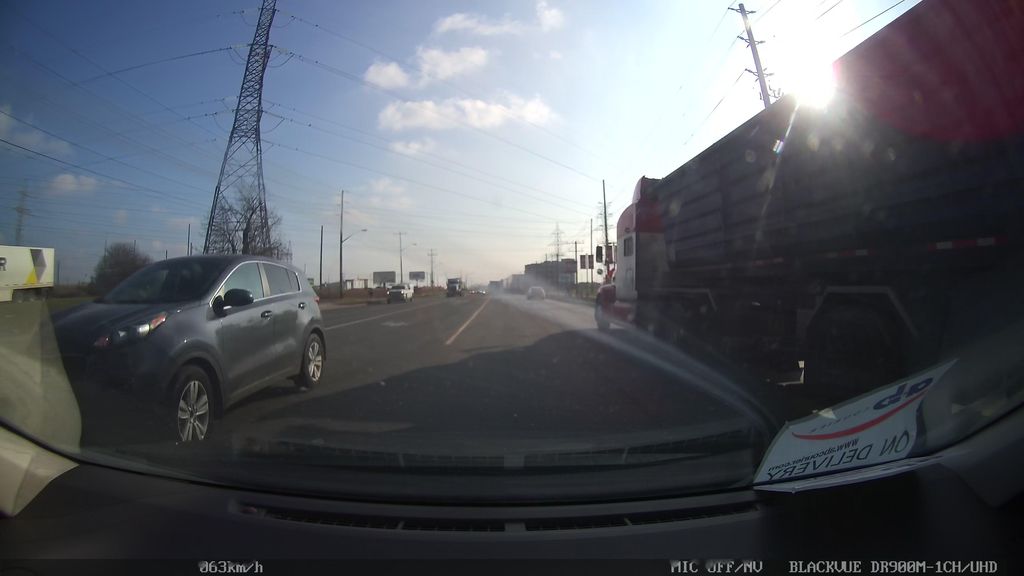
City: toronto